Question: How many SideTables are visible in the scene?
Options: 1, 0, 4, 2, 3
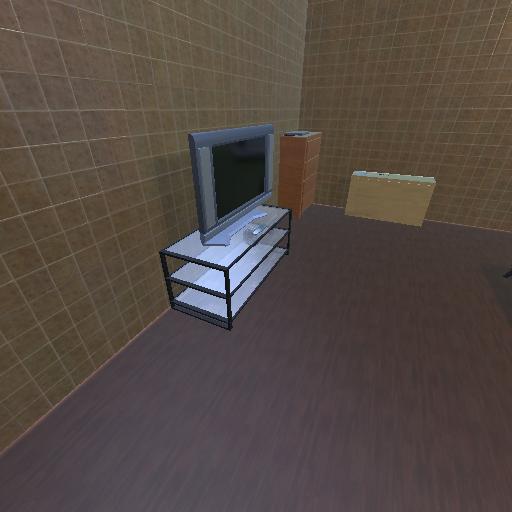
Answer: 1